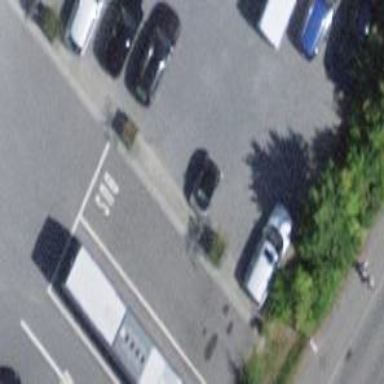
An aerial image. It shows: Parking space designated for buses.